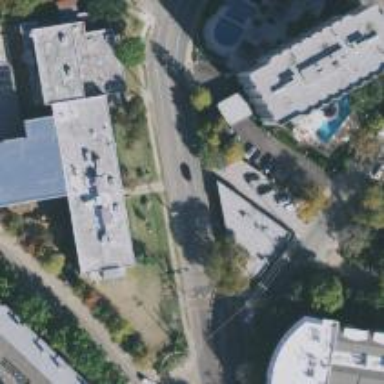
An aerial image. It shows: Tertiary road with separate sidewalks. The road has embedded tram rails.